Field crop: tomato
Growth stage: 2
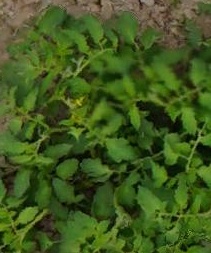
Species: tomato